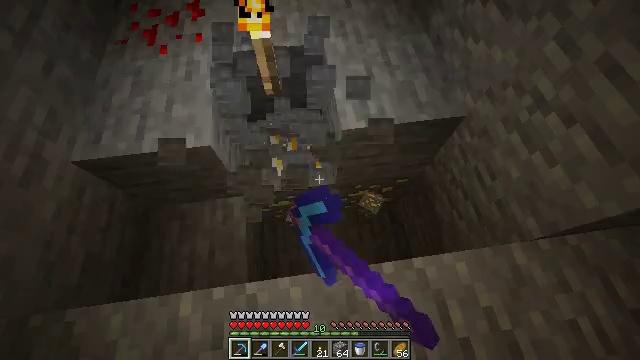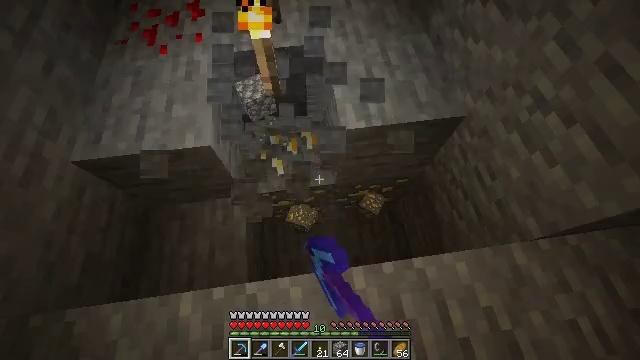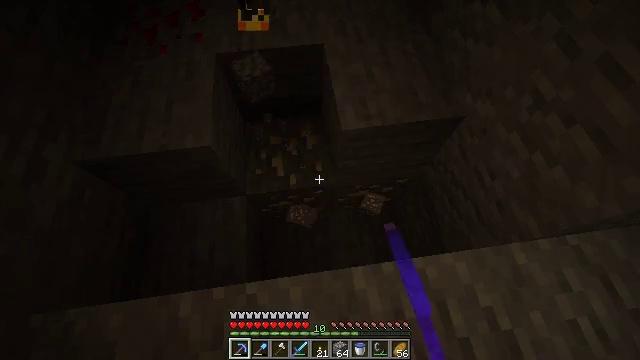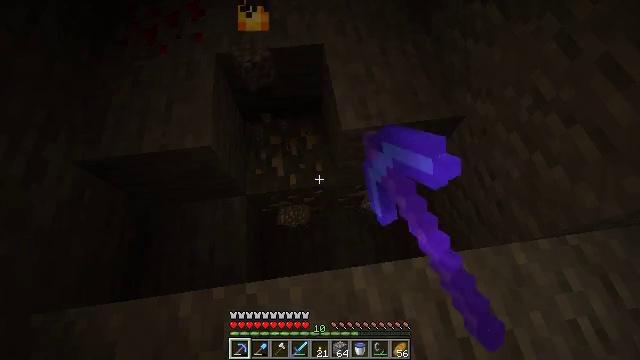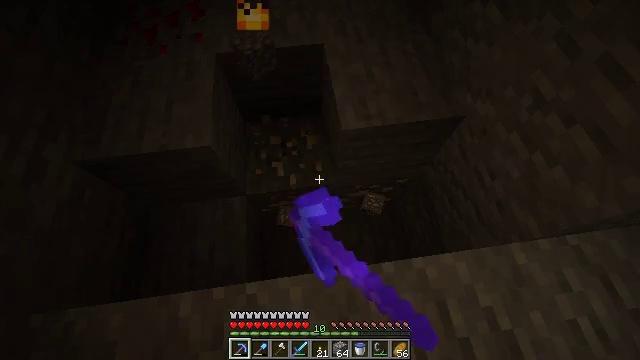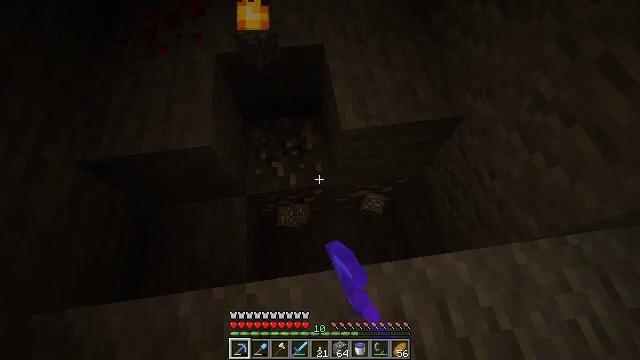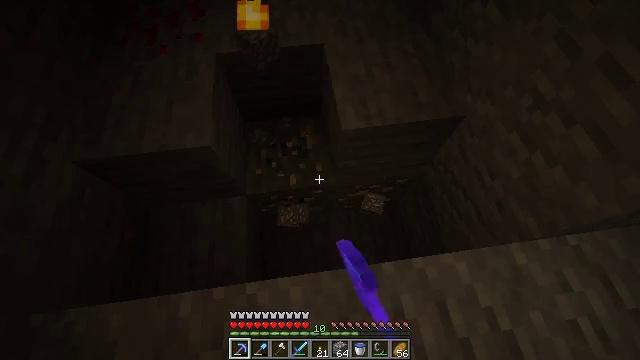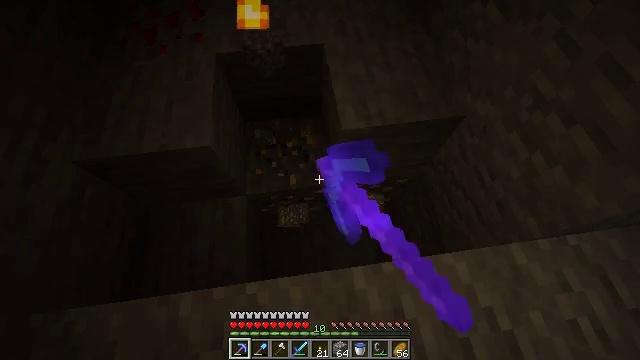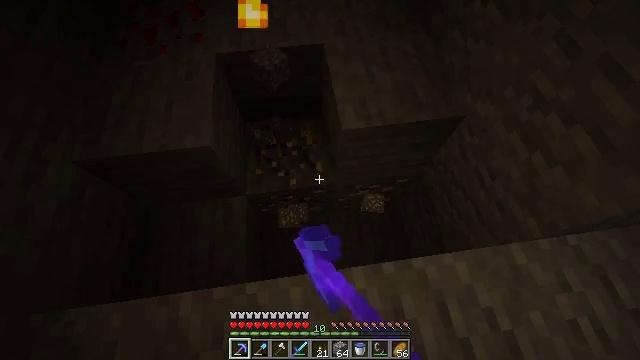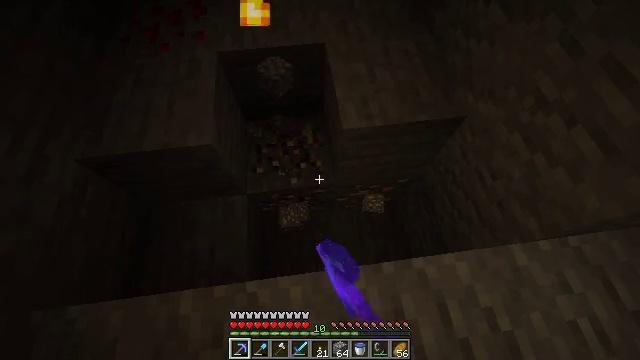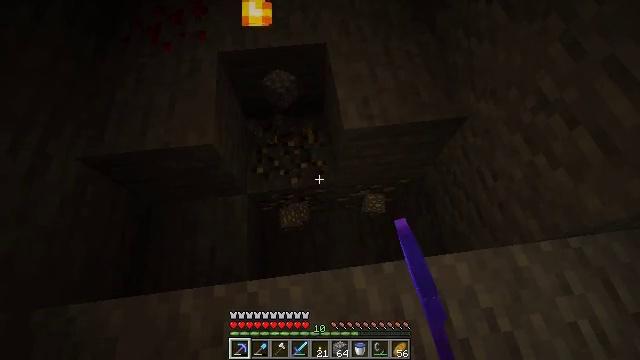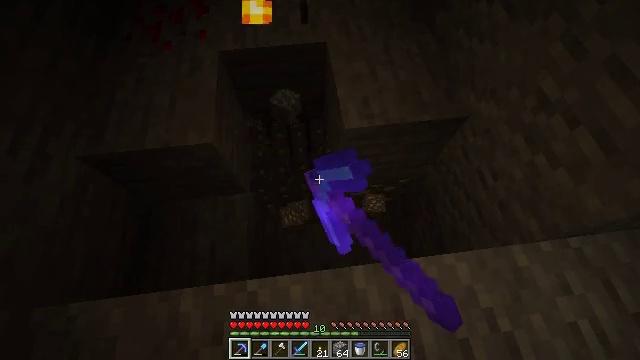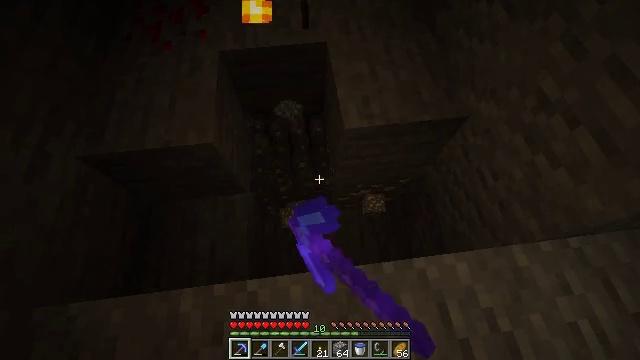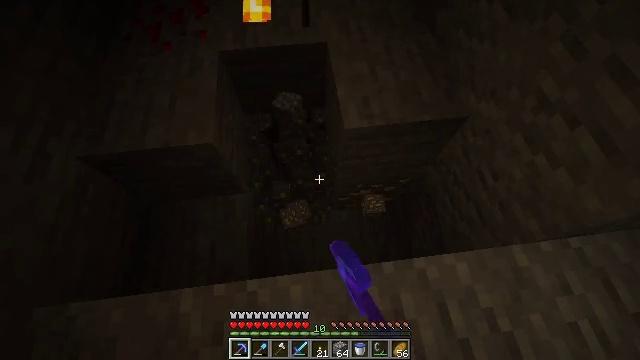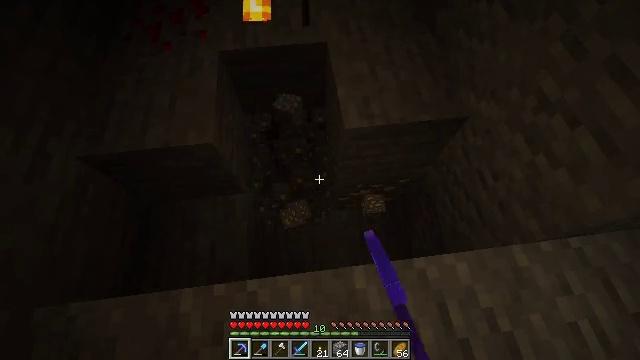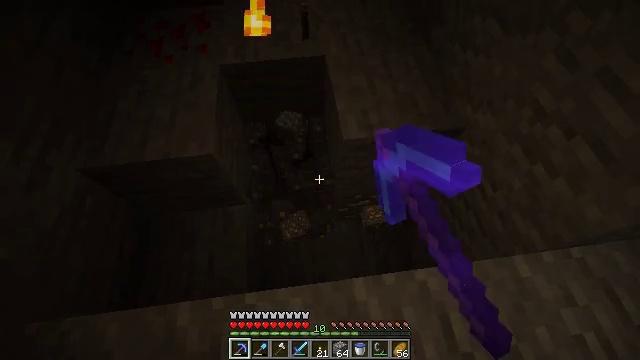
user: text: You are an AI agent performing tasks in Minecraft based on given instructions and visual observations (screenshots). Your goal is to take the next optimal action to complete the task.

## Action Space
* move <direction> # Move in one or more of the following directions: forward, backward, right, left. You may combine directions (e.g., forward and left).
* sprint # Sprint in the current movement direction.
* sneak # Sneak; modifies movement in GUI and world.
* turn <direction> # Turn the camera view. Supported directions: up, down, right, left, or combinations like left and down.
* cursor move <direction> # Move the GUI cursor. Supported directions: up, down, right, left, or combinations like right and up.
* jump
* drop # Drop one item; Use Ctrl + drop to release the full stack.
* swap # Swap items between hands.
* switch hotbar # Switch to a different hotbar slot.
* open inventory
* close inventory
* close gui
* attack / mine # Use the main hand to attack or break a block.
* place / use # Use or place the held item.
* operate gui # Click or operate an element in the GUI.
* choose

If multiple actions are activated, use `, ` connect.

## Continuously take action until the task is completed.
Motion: motion action
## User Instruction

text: Extract gold ore from the mine.
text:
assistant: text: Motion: attack / mine
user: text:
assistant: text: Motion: attack / mine
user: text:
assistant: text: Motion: attack / mine
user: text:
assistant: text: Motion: attack / mine
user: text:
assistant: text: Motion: attack / mine
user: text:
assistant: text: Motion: attack / mine
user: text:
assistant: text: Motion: attack / mine
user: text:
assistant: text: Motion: attack / mine
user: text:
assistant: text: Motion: attack / mine
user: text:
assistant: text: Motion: attack / mine
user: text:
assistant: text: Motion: attack / mine
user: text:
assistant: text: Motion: attack / mine
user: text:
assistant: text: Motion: attack / mine
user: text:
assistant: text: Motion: attack / mine
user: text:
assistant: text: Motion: turn up, attack / mine
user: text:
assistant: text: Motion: no_op